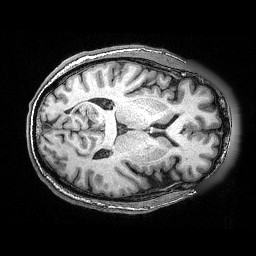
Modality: T1w
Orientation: axial
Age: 65
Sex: male
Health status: ill
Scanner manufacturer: siemens
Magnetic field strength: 3 T
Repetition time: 0.0025 s
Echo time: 0.00336 s